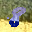
Label: 8